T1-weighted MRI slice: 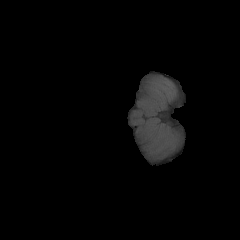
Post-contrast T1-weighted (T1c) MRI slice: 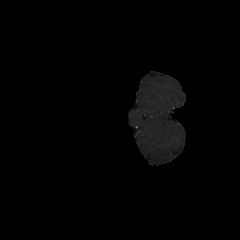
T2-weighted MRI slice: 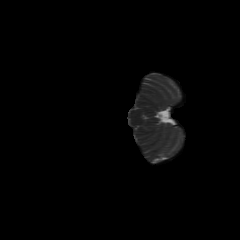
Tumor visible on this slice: no